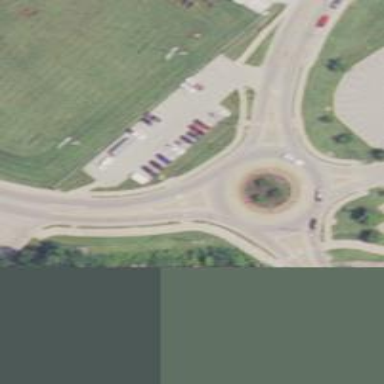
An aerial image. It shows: Secondary road around roundabout.